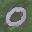
Label: 0